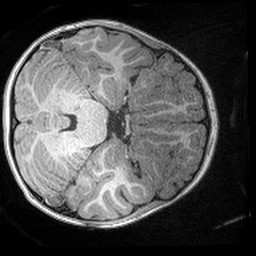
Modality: T1w
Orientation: axial
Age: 4
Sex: female
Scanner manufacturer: siemens
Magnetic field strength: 3 T
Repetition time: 2.53 s
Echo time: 0.00164 s